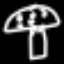
Label: mushroom